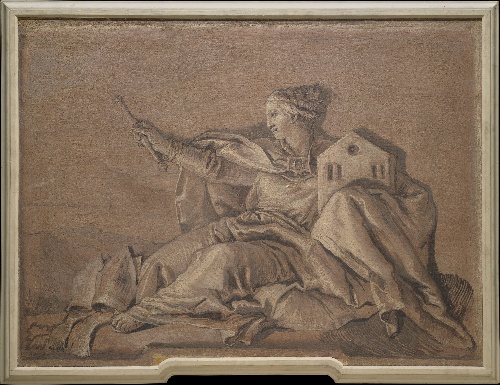
Title: Allegorical Figure Representing Europe
Artist: Giovanni Domenico Tiepolo
Artist bio: Italian, Venice 1727–1804 Venice
Object type: Painting, monochrome overdoor
Classification: Paintings
Medium: Fresco, transferred to canvas
Dimensions: 32 1/4 x 42 3/4 in. (81.9 x 108.6 cm)
Department: European Paintings
Credit line: Bequest of Grace Rainey Rogers, 1943
Accession year: 1943
Repository: Metropolitan Museum of Art, New York, NY
Tags: Women|Allegory